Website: macys
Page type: customer-info-address
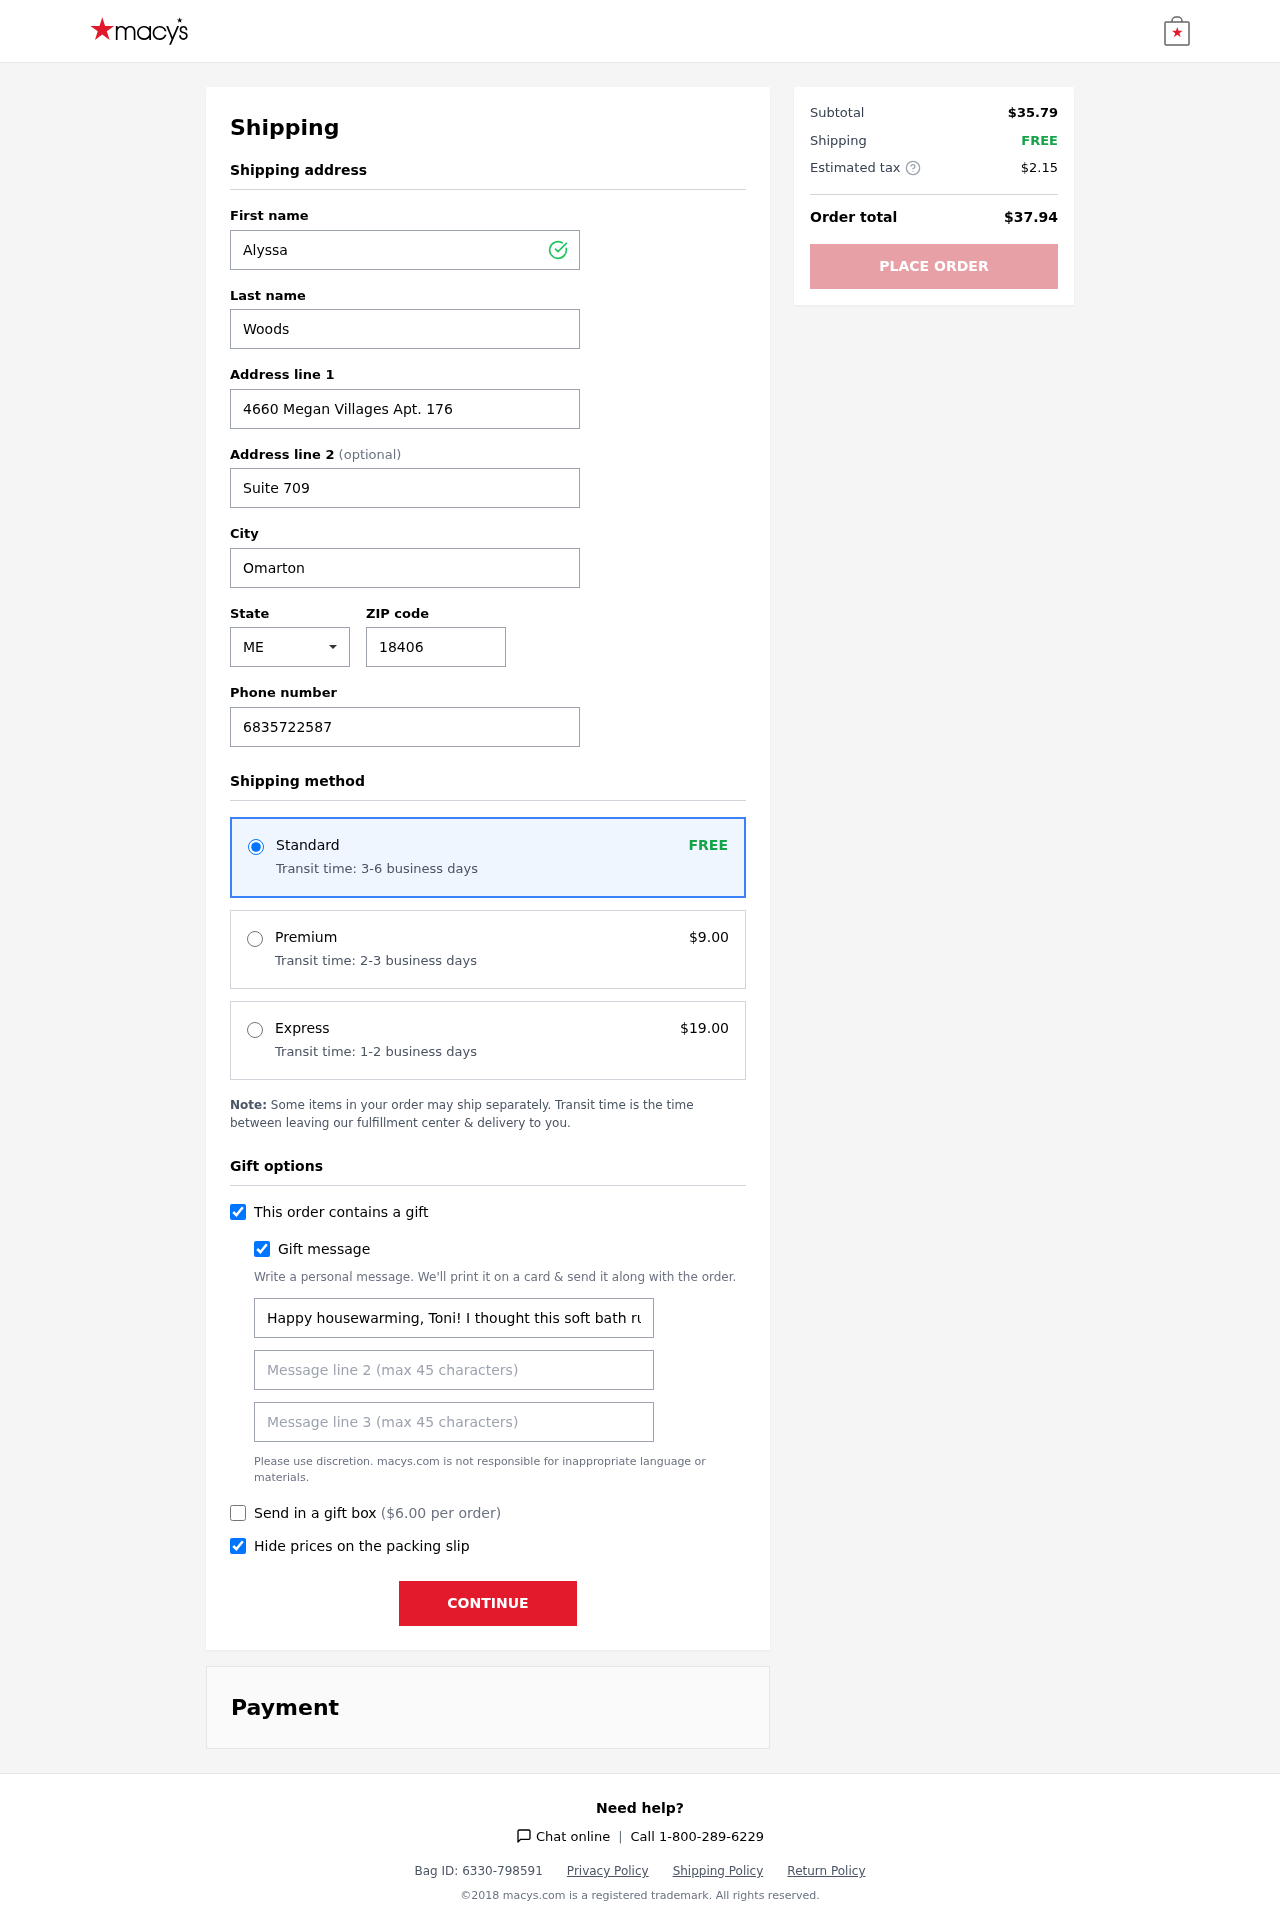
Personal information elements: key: PII_CITY
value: Omarton
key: PII_FIRSTNAME
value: Alyssa
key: PII_GIFT_MESSAGE
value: Happy housewarming, Toni! I thought this soft bath rug in a sunny yellow would brighten up your new space and make those cozy mornings even better. Enjoy snuggling your toes into it!   Alyssa
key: PII_LASTNAME
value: Woods
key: PII_PHONE
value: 6835722587
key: PII_POSTCODE
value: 18406
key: PII_STATE_ABBR
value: ME
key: PII_STREET
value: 4660 Megan Villages Apt. 176
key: PII_STREET2
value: Suite 709
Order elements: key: ORDER_SHIPPING_STANDARD
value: FREE
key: ORDER_SHIPPING_STANDARD_TIME
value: Transit time: 3-6 business days
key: ORDER_SHIPPING_PREMIUM
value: $9.00
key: ORDER_SHIPPING_PREMIUM_TIME
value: Transit time: 2-3 business days
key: ORDER_SHIPPING_EXPRESS
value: $19.00
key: ORDER_SHIPPING_EXPRESS_TIME
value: Transit time: 1-2 business days
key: ORDER_GIFT_BOX_FEE
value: $6.00
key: ORDER_SUBTOTAL
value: $35.79
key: ORDER_SHIPPING_COST
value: FREE
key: ORDER_TAX
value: $2.15
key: ORDER_TOTAL
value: $37.94